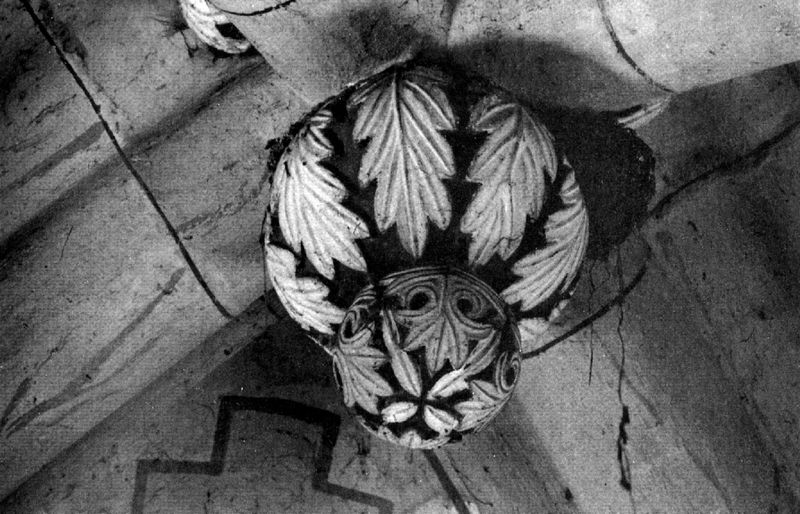
Titel: Nikolaikirche in Dippoldiswalde
Standort: Dippoldiswalde (EU - D)
Schlagwörter: blätter, laub, holz, schwarz, säule, weiss, ornament, stein, boden, decke, blatt, rund, floral, foto, gewölbe, kreuz, schwarz weiss, kugel, schlussstein, knospe, eiche, kapitel, riss, palmblatt, blattrelief